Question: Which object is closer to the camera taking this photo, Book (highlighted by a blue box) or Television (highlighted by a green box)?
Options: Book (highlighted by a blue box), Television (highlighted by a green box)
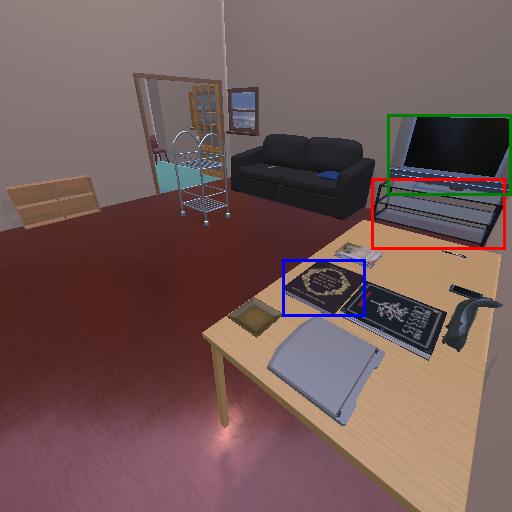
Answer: Book (highlighted by a blue box)